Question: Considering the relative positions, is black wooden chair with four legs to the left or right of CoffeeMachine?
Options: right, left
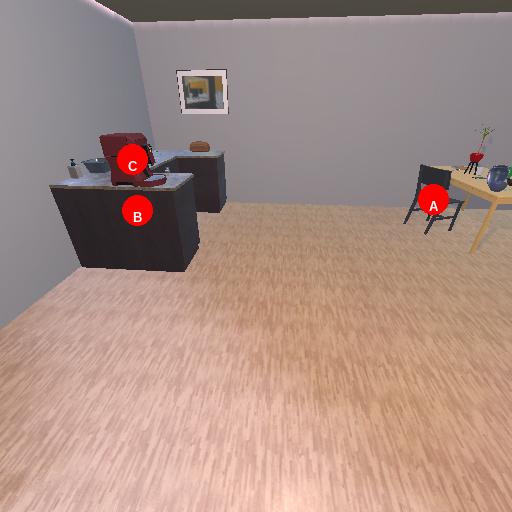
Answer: right